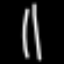
Label: line